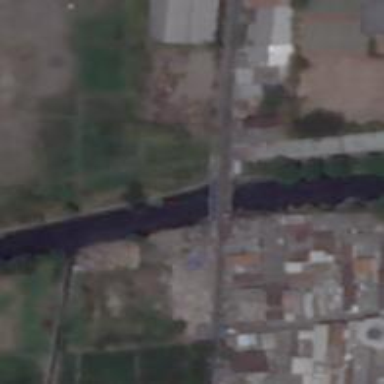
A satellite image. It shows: Residential road with bridge.